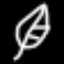
Label: leaf